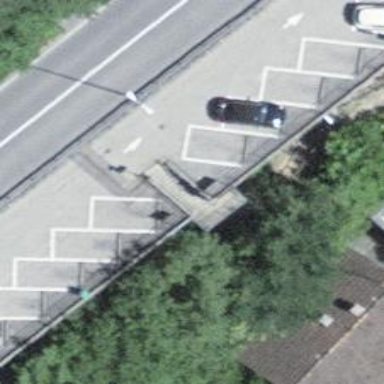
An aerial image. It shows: Road with steps.